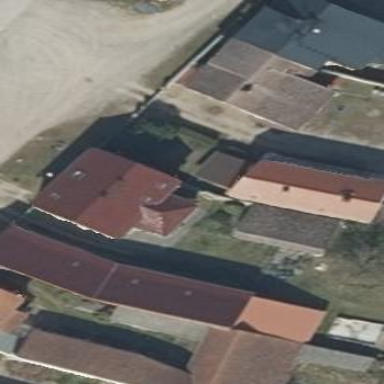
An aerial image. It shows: Gabled building with maroon roof. The roof is oriented along the building.